Interaction volume radius: 10 \u00c5
Interaction volume height: 45 \u00c5
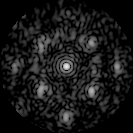
Disorder parameter: 0.4246